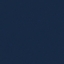
Land use / land cover class: SeaLake